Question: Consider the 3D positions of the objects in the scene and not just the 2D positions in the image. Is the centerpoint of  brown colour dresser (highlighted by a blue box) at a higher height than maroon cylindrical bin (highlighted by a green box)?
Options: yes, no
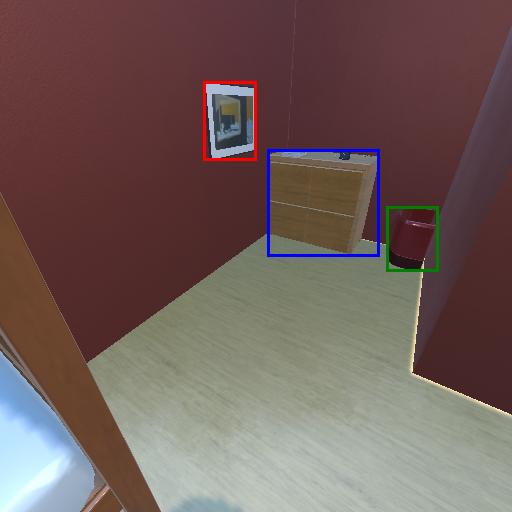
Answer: yes